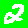
Digit: 2